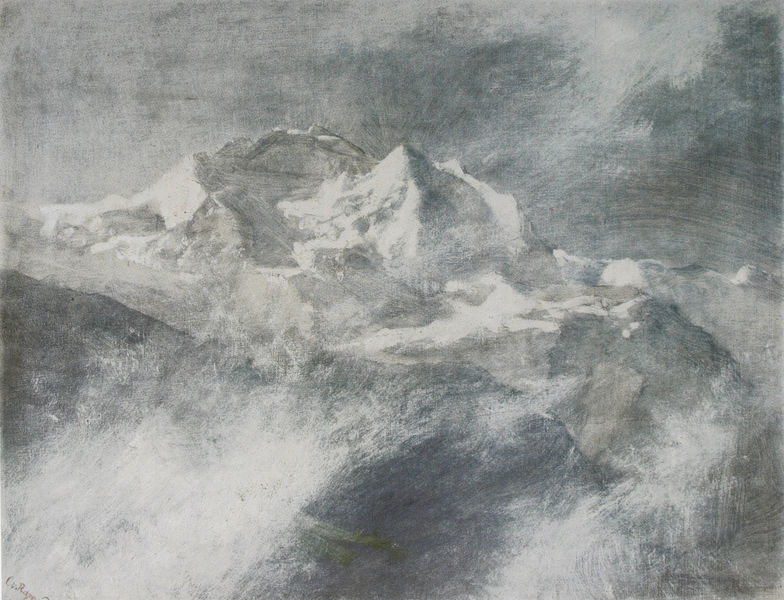
Titel: Die Jungfrau im Nebel
Künstler: Clara von Rappard
Standort: Bern
Institution: Kunstmuseum
Schlagwörter: adler, berg, blau, dunkel, felsen, gemälde, gewitter, himmel, schatten, weiß, wolken, aquarell, landschaft, bewegung, frankreich, grau, hell, licht, nacht, schwarz, zeichnung, eis, schnee, wolke, spitze, stein, steine, weit, öl, kalt, natur, weite, wind, sonne, land, spitzen, traurig, deutschland, hellblau, aussicht, düster, studie, abhang, berge, fels, gebirge, gipfel, gletscher, kamm, kette, bergkette, dunst, nebel, tag, landschaftsmalerei, monochrom, hochgebirge, massiv, winter, romantik, dampf, sturm, turner, unwetter, dunkelblau, spitz, hoch, striche, foto, dunkelgrau, alpen, kälte, bergspitze, kunst, hellgrau, kühl, hochkant, gebierge, grat, bergmassiv, schneien, gouache, eisig, trist, wischen, bege, schneesturm, william turner, flanke, landschaftszeichnung, watzmann, zugspitze, kaltkälte, kaöt, nebengipfel, schneeferner, iß, verwehung, mount, sidf, sfsd, mot blanc, bouache, kalt#, #landschaftsmaler